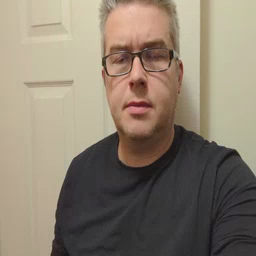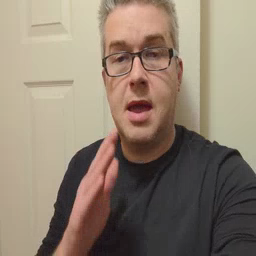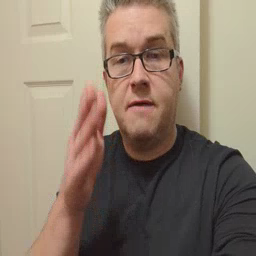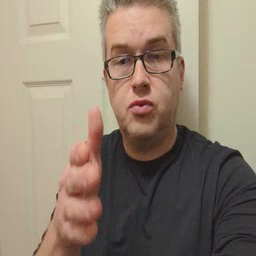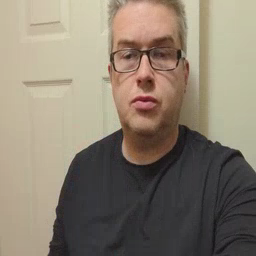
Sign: after